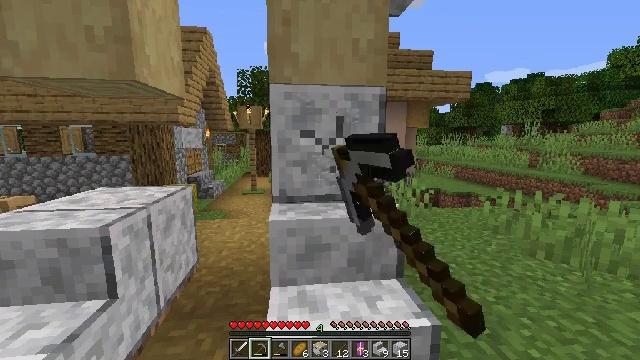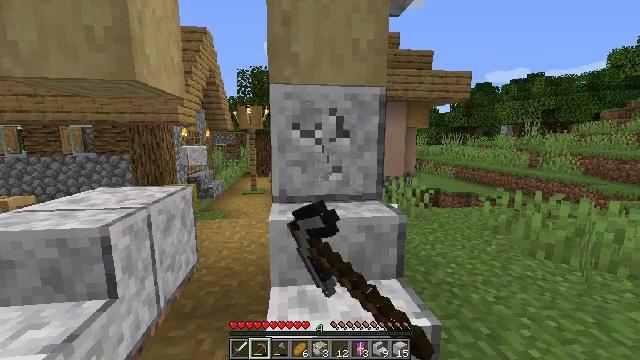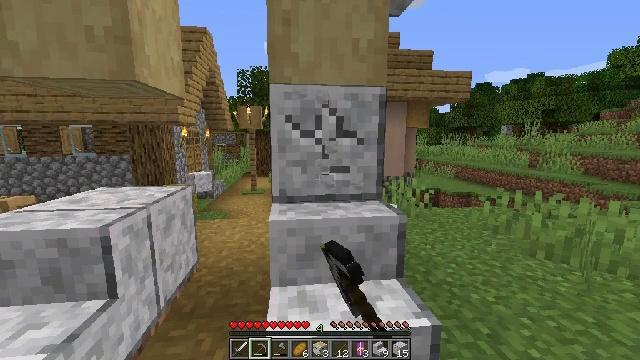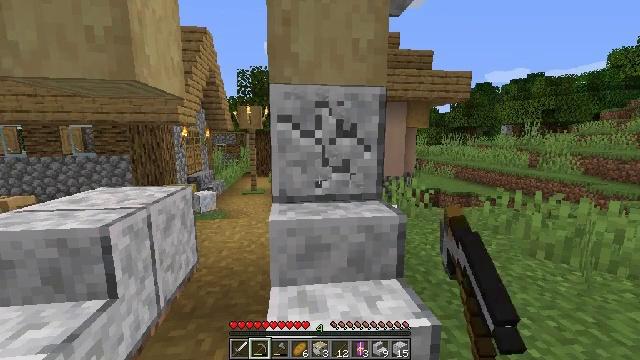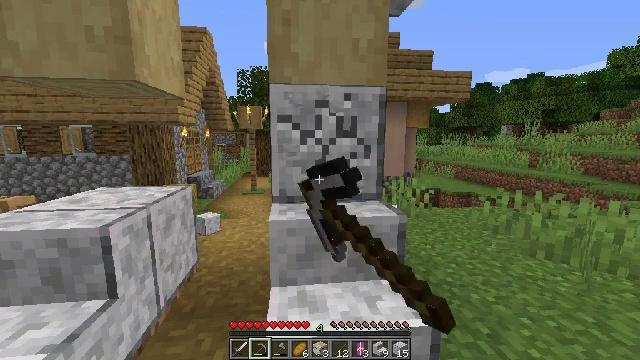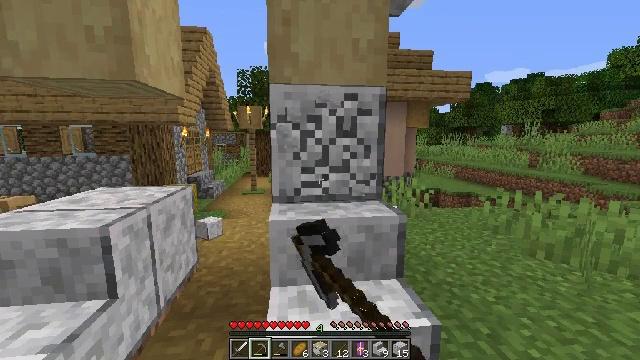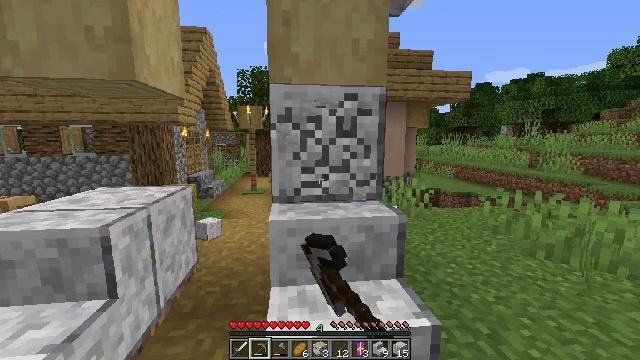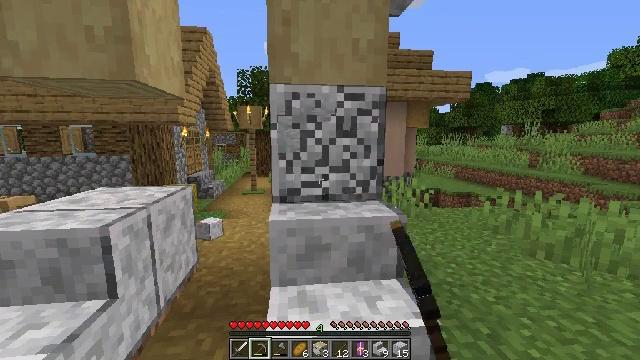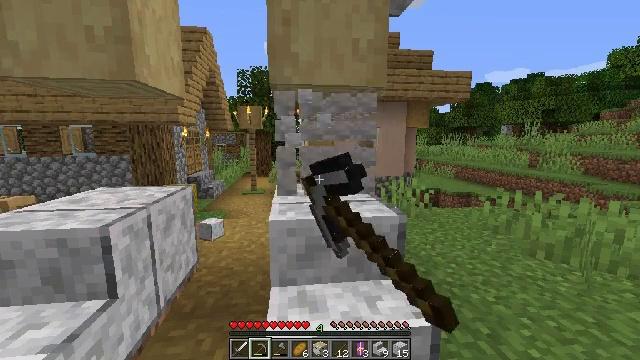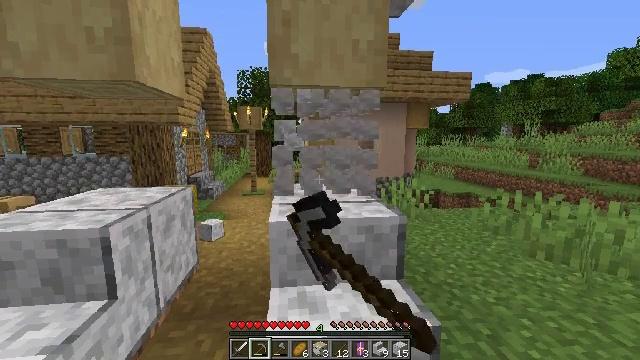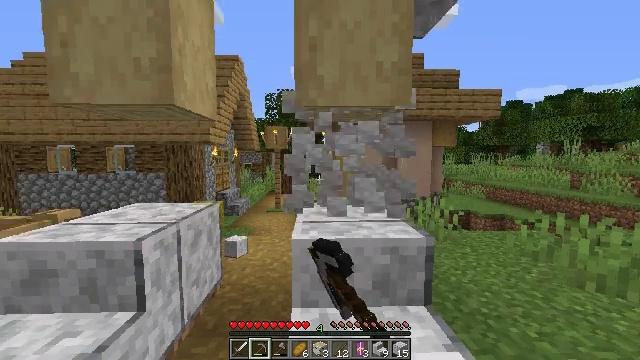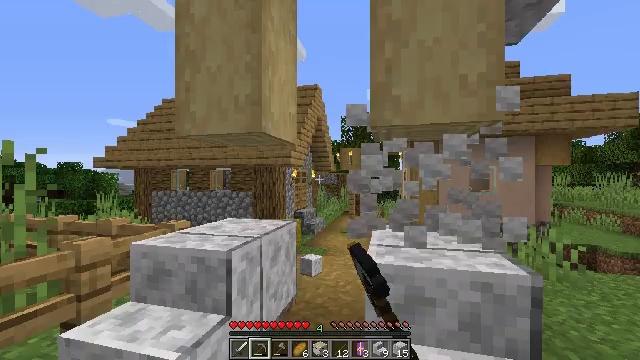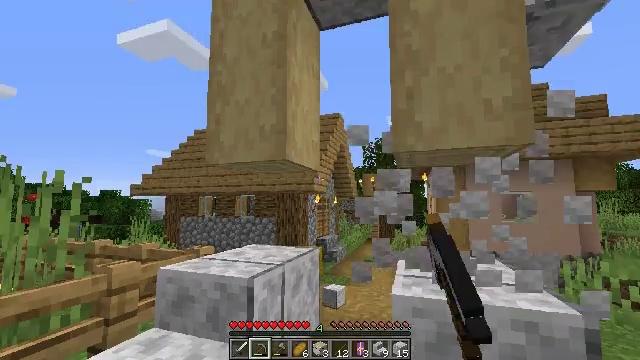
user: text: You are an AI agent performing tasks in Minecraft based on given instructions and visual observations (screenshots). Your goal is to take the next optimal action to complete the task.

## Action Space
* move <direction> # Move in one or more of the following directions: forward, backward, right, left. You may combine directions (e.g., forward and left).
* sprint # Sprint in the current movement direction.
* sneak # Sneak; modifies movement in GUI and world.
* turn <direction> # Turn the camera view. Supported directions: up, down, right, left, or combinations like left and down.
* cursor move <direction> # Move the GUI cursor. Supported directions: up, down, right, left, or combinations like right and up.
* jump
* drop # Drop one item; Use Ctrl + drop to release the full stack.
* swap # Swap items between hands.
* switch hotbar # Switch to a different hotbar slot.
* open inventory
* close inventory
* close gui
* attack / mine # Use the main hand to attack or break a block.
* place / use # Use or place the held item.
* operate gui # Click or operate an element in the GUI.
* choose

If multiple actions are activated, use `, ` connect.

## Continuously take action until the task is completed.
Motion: motion action
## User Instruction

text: Retrieve polished diorite from the environment.
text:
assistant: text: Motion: attack / mine
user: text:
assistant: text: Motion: attack / mine
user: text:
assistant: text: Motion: attack / mine
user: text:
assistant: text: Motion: attack / mine
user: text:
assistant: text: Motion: attack / mine
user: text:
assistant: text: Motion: attack / mine
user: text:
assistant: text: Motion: attack / mine
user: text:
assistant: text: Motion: attack / mine
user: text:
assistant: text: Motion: attack / mine
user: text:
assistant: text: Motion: turn left and up
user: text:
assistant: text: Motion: turn left and up
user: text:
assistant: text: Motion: turn left and up
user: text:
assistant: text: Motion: turn left